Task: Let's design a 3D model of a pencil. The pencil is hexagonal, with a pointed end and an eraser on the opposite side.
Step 169:
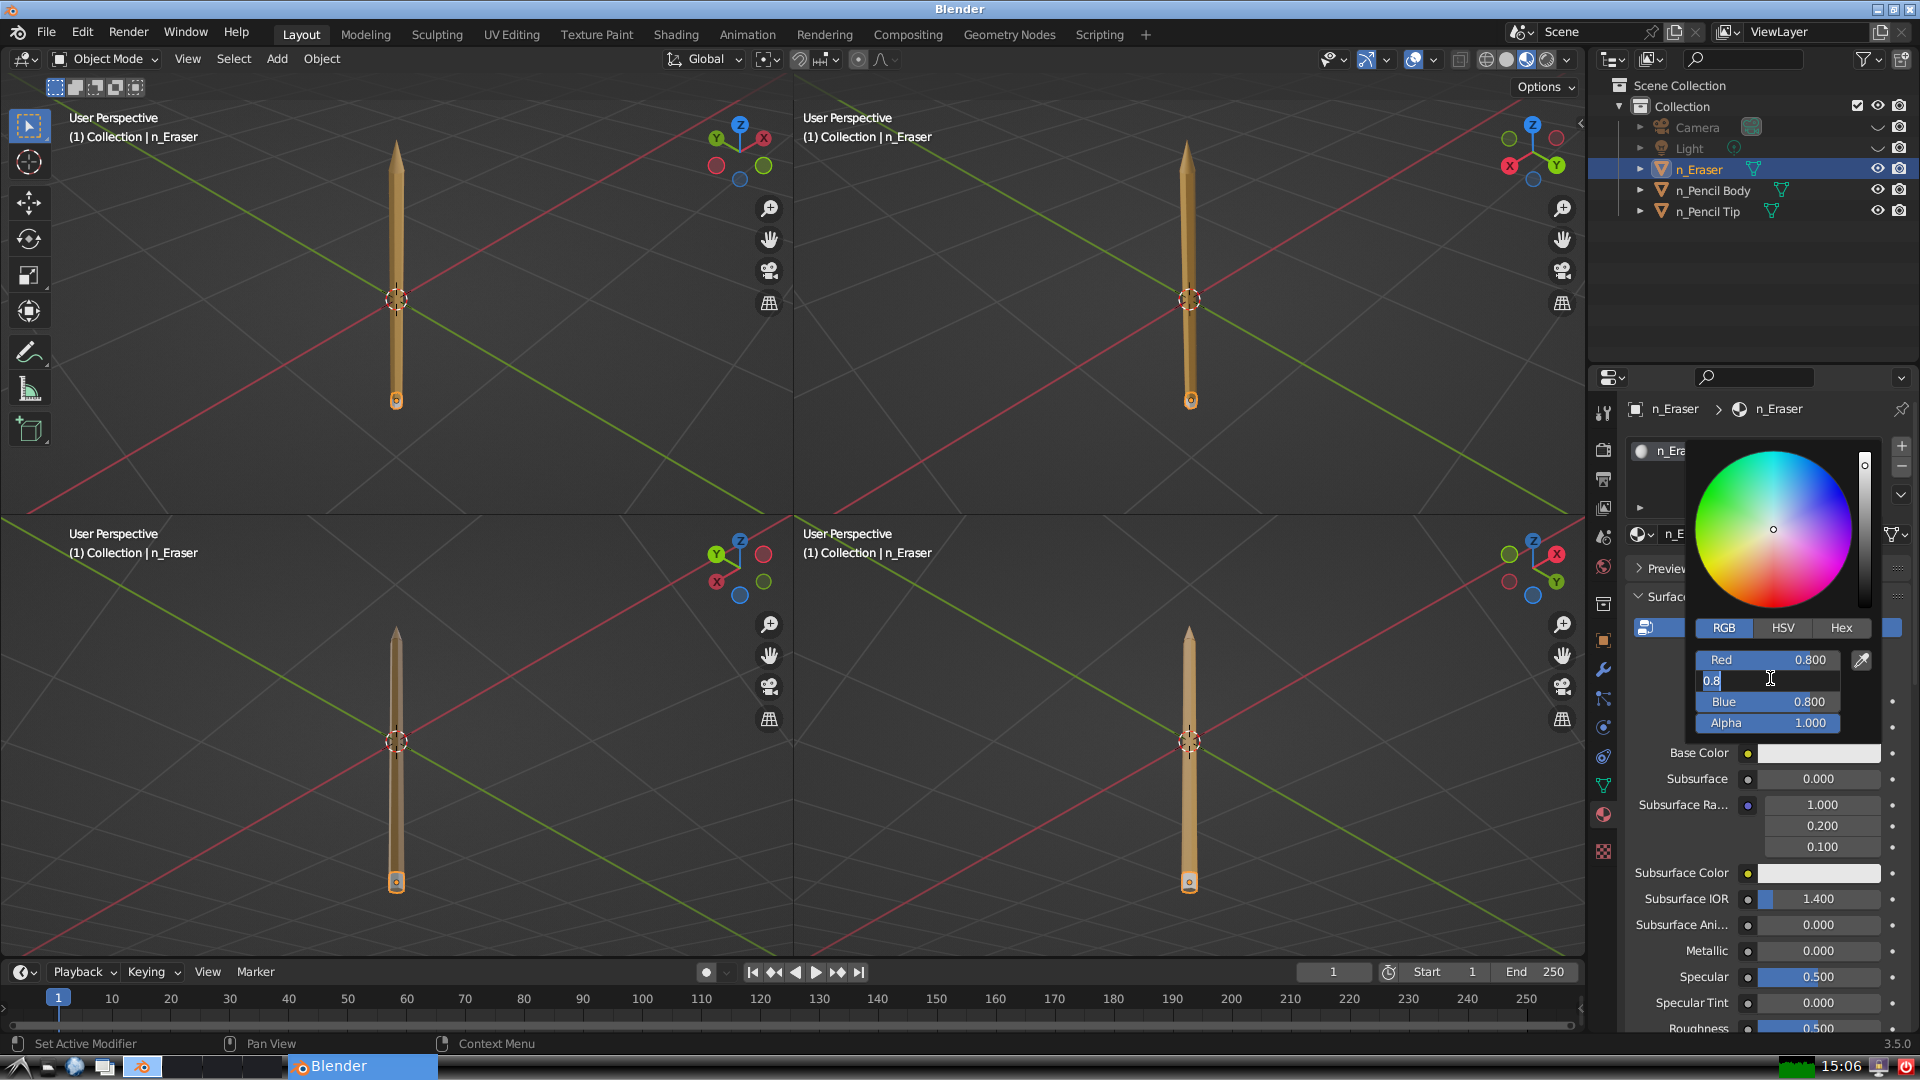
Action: input_text: 0.8